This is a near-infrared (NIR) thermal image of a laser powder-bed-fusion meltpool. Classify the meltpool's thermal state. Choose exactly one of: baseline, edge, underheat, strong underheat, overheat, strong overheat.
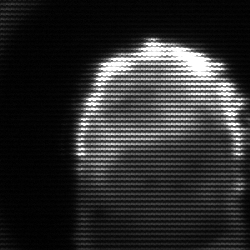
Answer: baseline